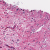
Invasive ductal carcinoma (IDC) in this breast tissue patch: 0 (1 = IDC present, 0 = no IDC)